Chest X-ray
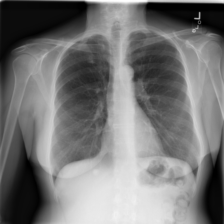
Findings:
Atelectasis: negative
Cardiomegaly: negative
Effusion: negative
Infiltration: negative
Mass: negative
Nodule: positive
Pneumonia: negative
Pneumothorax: positive
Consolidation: negative
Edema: negative
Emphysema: negative
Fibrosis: negative
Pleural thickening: negative
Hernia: negative